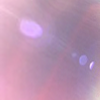
Label: sunburn